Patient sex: M
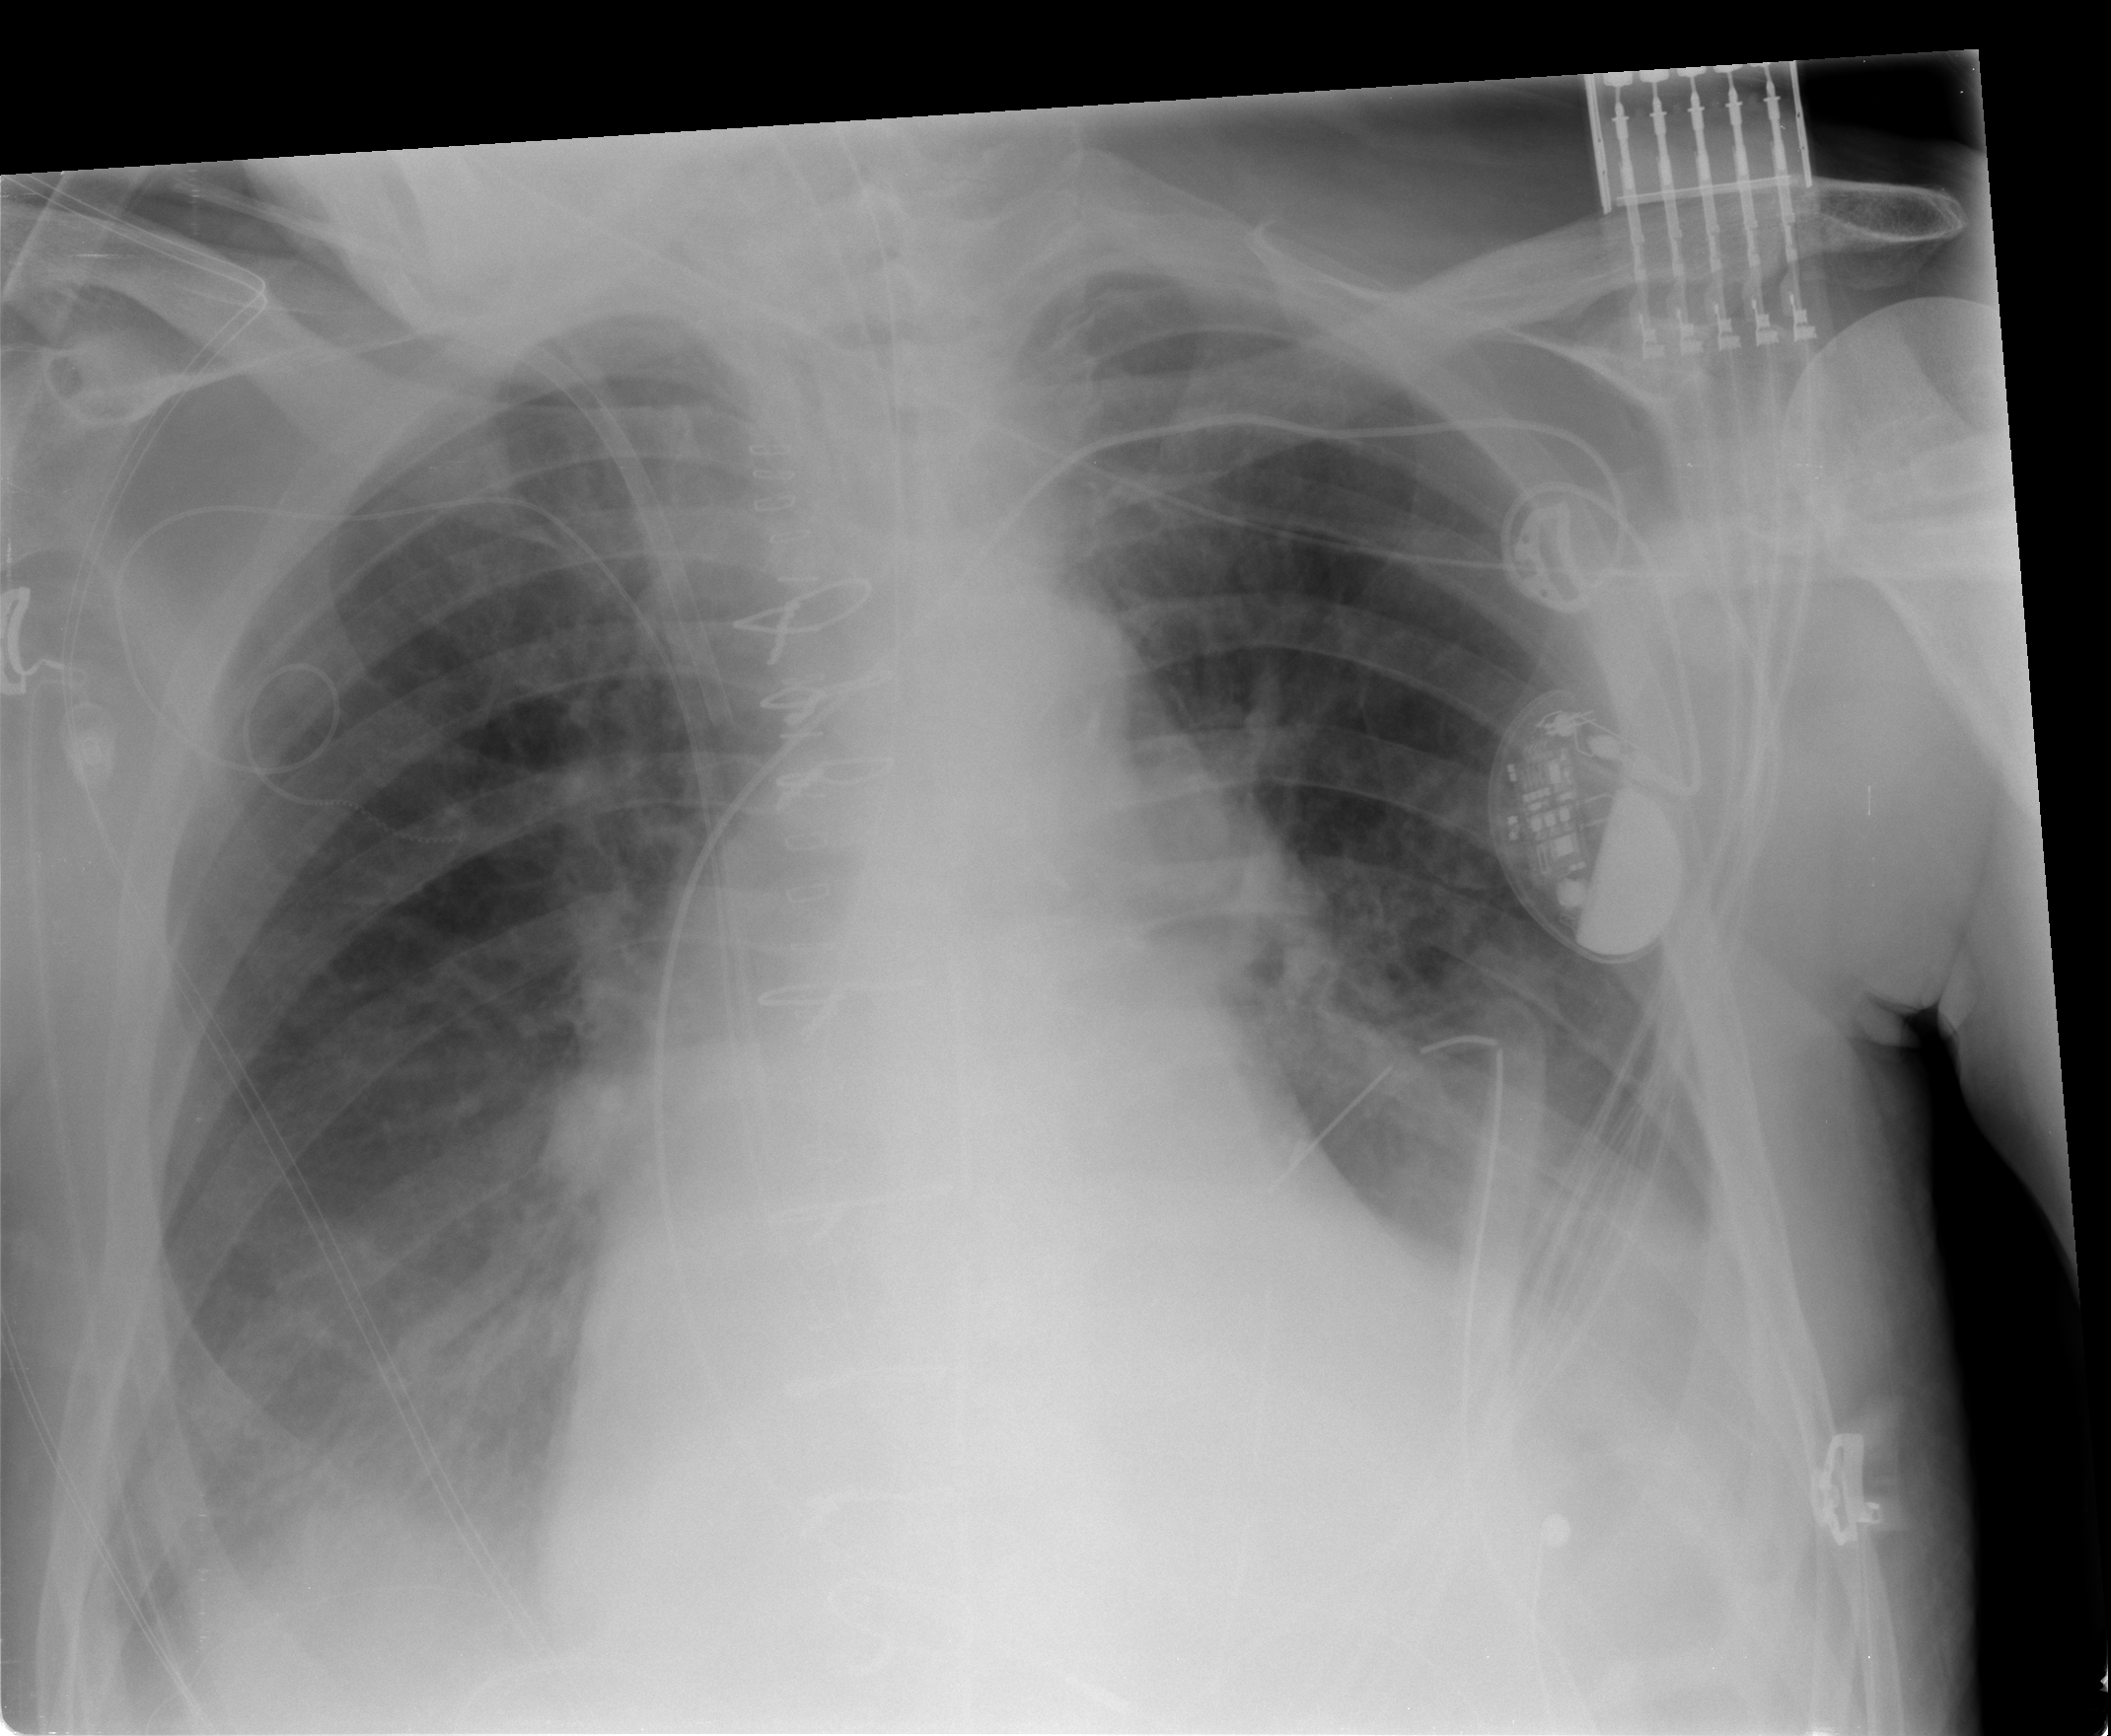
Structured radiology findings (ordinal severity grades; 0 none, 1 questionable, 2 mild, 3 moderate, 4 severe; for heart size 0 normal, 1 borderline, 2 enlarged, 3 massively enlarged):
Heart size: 2
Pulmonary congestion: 2
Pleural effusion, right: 2
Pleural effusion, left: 2
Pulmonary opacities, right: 0
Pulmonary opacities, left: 0
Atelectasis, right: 2
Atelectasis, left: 2